Question: I have a page with content contained in '<html></html>' - I'm trying to get a sidebar to span all the way down to the bottom of the page, even if there's vertical overflow.
This is working if there's no vertical overflow, but if there is, the sidebar just stops at wherever the bottom of the page was when the page loaded.
If I use chrome dev tools, I can see that all elements - all the way up to '<html>', have their height limited to however big the window was when it loaded. Is this normal? My problem would be solved if I could tell '<html>' to somehow span vertically to include all content, but I don't know if that's the right solution.
I have set the sidebar and all parents to height:100%, including html:
'''
html, body, .durandal-wrapper, #shell-row, #sidebar {
height: 100% !important;
}
'''
I've been working on getting this demod in jsfiddle but can't get it working. here's what it looks like on my end:

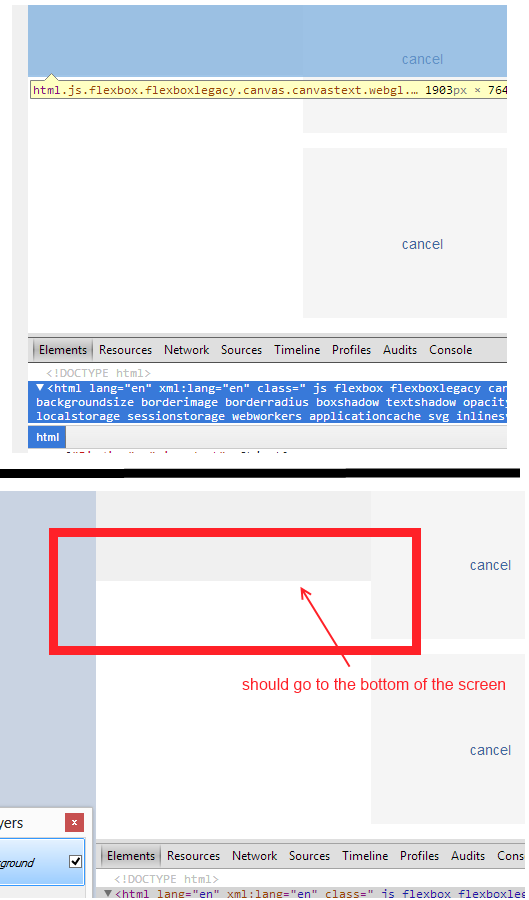
Answer: You could use css tables to achieve this.
<URL>
## Markup
'''
<div class="container">
<div class="sideBar">sideBar</div>
<div class="main">
Content.
</div>
</div>
'''
## CSS
'''
.container
{
display: table;
}
.sideBar
{
display: table-cell;
background:pink;
width: 100px;
}
.main
{
display: table-cell;
background:yellow;
overflow:auto;
vertical-align: top;
}
'''